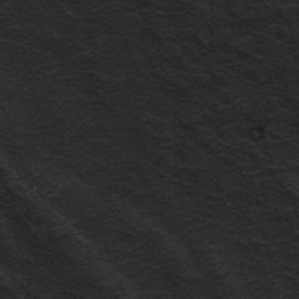
Label: frost